Question: EDIT5 Updated /
I'm using Maven 3.3.3.
I just create new project and added compile and exec plugin, as examples on web.
I tried to execute, but I got error
'''
[ERROR] Failed to execute goal org.codehaus.mojo:exec-maven-plugin:1.2.1:java (default-cli) on project QNAProject: An exception occured while executing the Java class. com.jadex.qna.QNAProject.App -> [Help 1]<br>
[ERROR] <br>
[ERROR] To see the full stack trace of the errors, re-run Maven with the -e switch.<br>
[ERROR] Re-run Maven using the -X switch to enable full debug logging.<br>
[ERROR] <br>
[ERROR] For more information about the errors and possible solutions, please read the following articles:<br>
[ERROR] [Help 1] http://cwiki.apache.org/confluence/display/MAVEN/MojoExecutionException<br>
'''
I tried exec-maven-plugin version 1.2.1 and 1.4.0, but got same error. Here is my pom.xml
'''
<project xmlns="http://maven.apache.org/POM/4.0.0" xmlns:xsi="http://www.w3.org/2001/XMLSchema-instance"
xsi:schemaLocation="http://maven.apache.org/POM/4.0.0 http://maven.apache.org/xsd/maven-4.0.0.xsd">
<modelVersion>4.0.0</modelVersion>
<groupId>com.jadex.qna</groupId>
<artifactId>QNAProject</artifactId>
<version>0.1</version>
<packaging>jar</packaging>
<name>QNAProject</name>
<url>http://maven.apache.org</url>
<properties>
<project.build.sourceEncoding>UTF-8</project.build.sourceEncoding>
</properties>
<dependencies>
<dependency>
<groupId>junit</groupId>
<artifactId>junit</artifactId>
<version>3.8.1</version>
<scope>test</scope>
</dependency>
</dependencies>
<build>
<plugins>
<plugin>
<groupId>org.apache.maven.plugins</groupId>
<artifactId>maven-compiler-plugin</artifactId>
<version>2.3.2</version>
<configuration>
<source>1.6</source>
<target>1.6</target>
</configuration>
</plugin>
<plugin>
<groupId>org.codehaus.mojo</groupId>
<artifactId>exec-maven-plugin</artifactId>
<version>1.2.1</version>
<executions>
<execution>
<goals>
<goal>java</goal>
</goals>
</execution>
</executions>
<configuration>
<executable>maven</executable>
<mainClass>com.jadex.qna.QNAProject.App</mainClass>
</configuration>
</plugin>
</plugins>
</build>
</project>
'''
I even tried a working example project from several sites,
such as
> <URL>
<URL>
but I got same error.
I unzipped maven at C:\apache-maven-3.3.3 and created environment variable MAVEN_HOME as same path.
What is the problem?
====================================
EDIT: Here is the result

Well.. I set MAVEN_HOME, not M2_HOME because tutorial what I found said to set it only...
Of course, echo %MAVEN_HOME% shows
> C:\apache-maven-3.3.3
is it wrong?
I added %MAVEN_HOME%\bin to PATH variable, but it did not work too.
And, I'm using eclipse
=====================================
EDIT2: Here is full log. I used goal 'clean exec:java -e -X'
It was too long, so I uploaded to my blog here.
And note that I changed repository folder from C:\Users.....m2 to new local repository folder C:\apache-maven-localrepository
> <URL>
=======================================
EDIT3: I changed maven-compiler-plugin setting like this
'''
<plugin>
<groupId>org.apache.maven.plugins</groupId>
<artifactId>maven-compiler-plugin</artifactId>
<version>3.3</version>
<configuration>
<verbose>true</verbose>
<fork>true</fork>
<executable>${env.JAVA_HOME}/bin/javac</executable>
<compilerVersion>1.5</compilerVersion>
<!-- <source>1.8</source>
<target>1.8</target> -->
</configuration>
</plugin>
'''
It prevented me from having error from 'mvn -e compile exec:java' but I can't run with 'mvn exec:java -Dexec.mainClass="com.jadex.qna.QNAProject.App"'
=================================
EDIT4: OK, I'll try from the bottom, and post again. Thanks for your sincere helps.
======================================
EDIT5
I reset all the sequences... re-installed eclipse, maven.. and re-created projects... but nothing worked...
I changed eclipse settings to fix JDK path to installed jdk path, not JRE path. then I found that 'mvn -e clean compile exec:java' is working, but I want to just 'mvn clean exec:java' work. It does not work at all.
You can check full source here
> <URL>
This is current console message for 'mvn -e clean exec:java'
'''
[WARNING]
[WARNING] Some problems were encountered while building the effective settings
[WARNING] expected START_TAG or END_TAG not TEXT (position: TEXT seen ...ore artifacts.\n |\n | Default: ${user.home}/.m2/repository\n <l... @53:5) @ C:\apache-maven-3.3.3\conf\settings.xml, line 53, column 5
[WARNING] expected START_TAG or END_TAG not TEXT (position: TEXT seen ...ore artifacts.\n |\n | Default: ${user.home}/.m2/repository\n <l... @53:5) @ C:\apache-maven-3.3.3\conf\settings.xml, line 53, column 5
[WARNING]
[INFO] Scanning for projects...
[INFO]
[INFO] ------------------------------------------------------------------------
[INFO] Building MavenTestProject 0.0.1-SNAPSHOT
[INFO] ------------------------------------------------------------------------
[INFO]
[INFO] --- maven-clean-plugin:2.5:clean (default-clean) @ MavenTestProject ---
[INFO] Deleting C:\Users\bonavision_laptop\Desktop\Project\JadeX\MavenTestProject\MavenTestProject\target
[INFO]
[INFO] --- exec-maven-plugin:1.4.0:java (default-cli) @ MavenTestProject ---
[WARNING]
java.lang.ClassNotFoundException: com.jadex.qna.MavenTestProject.App
at java.net.URLClassLoader.findClass(URLClassLoader.java:381)
at java.lang.ClassLoader.loadClass(ClassLoader.java:424)
at java.lang.ClassLoader.loadClass(ClassLoader.java:357)
at org.codehaus.mojo.exec.ExecJavaMojo$1.run(ExecJavaMojo.java:281)
at java.lang.Thread.run(Thread.java:745)
[INFO] ------------------------------------------------------------------------
[INFO] BUILD FAILURE
[INFO] ------------------------------------------------------------------------
[INFO] Total time: 0.900 s
[INFO] Finished at: 2015-06-15T17:42:19+09:00
[INFO] Final Memory: 8M/153M
[INFO] ------------------------------------------------------------------------
[ERROR] Failed to execute goal org.codehaus.mojo:exec-maven-plugin:1.4.0:java (default-cli) on project MavenTestProject: An exception occured while executing the Java class. com.jadex.qna.MavenTestProject.App -> [Help 1]
[ERROR]
[ERROR] To see the full stack trace of the errors, re-run Maven with the -e switch.
[ERROR] Re-run Maven using the -X switch to enable full debug logging.
[ERROR]
[ERROR] For more information about the errors and possible solutions, please read the following articles:
[ERROR] [Help 1] http://cwiki.apache.org/confluence/display/MAVEN/MojoExecutionException
'''
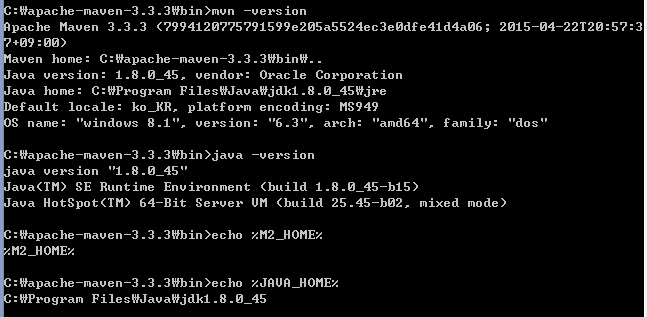
Answer: The error log which you posted says the following:
'''
java.lang.ClassNotFoundException com.jadex.qna.QNAProject.App
'''
So it clear what the root source of the error is. You are trying to execute the 'main()' method of a class whose class file Maven cannot find. As <URL> discusses, you can try explicitly compiling first, then executing after the class file has been generated:
'''
mvn -e compile exec:java
mvn exec:java -Dexec.mainClass="com.jadex.qna.QNAProject.App"
'''